Interaction volume radius: 10 \u00c5
Interaction volume height: 15 \u00c5
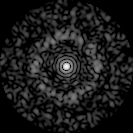
Disorder parameter: 0.8372